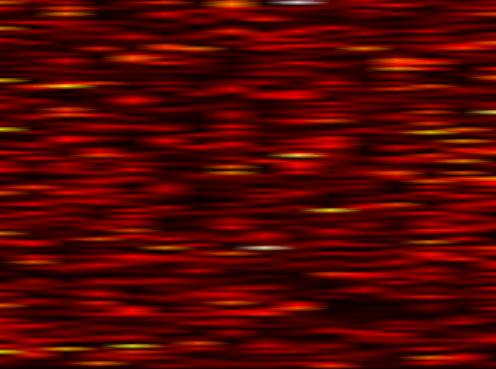
Label: FBMC